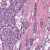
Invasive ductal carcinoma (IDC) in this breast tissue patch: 1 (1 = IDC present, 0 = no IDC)